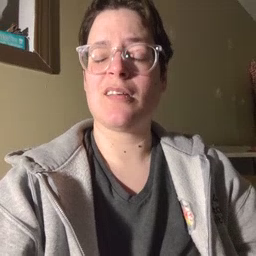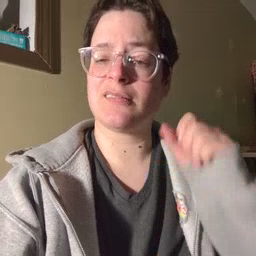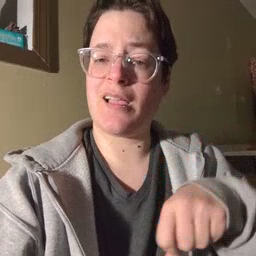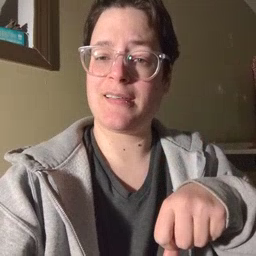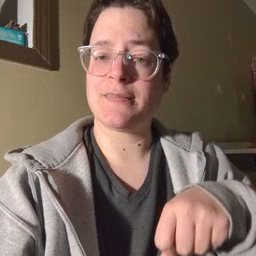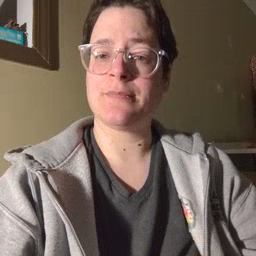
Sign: can